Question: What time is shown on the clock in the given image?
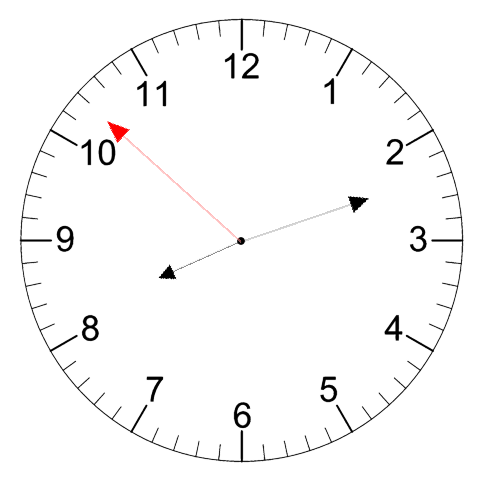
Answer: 08:11:52